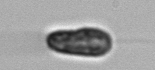
Label: Pseudochattonella_farcimen